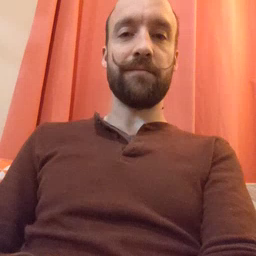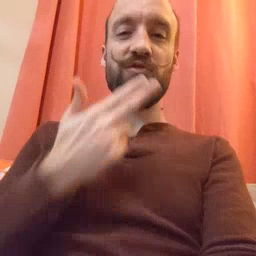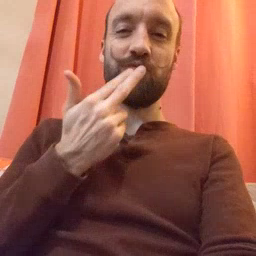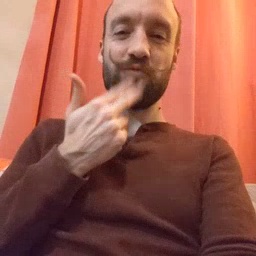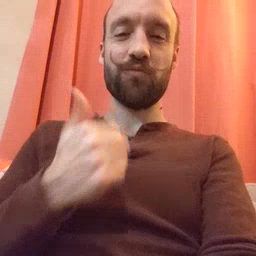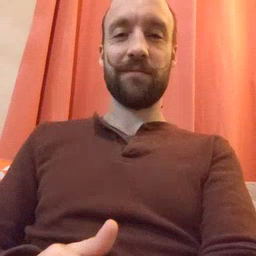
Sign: cute